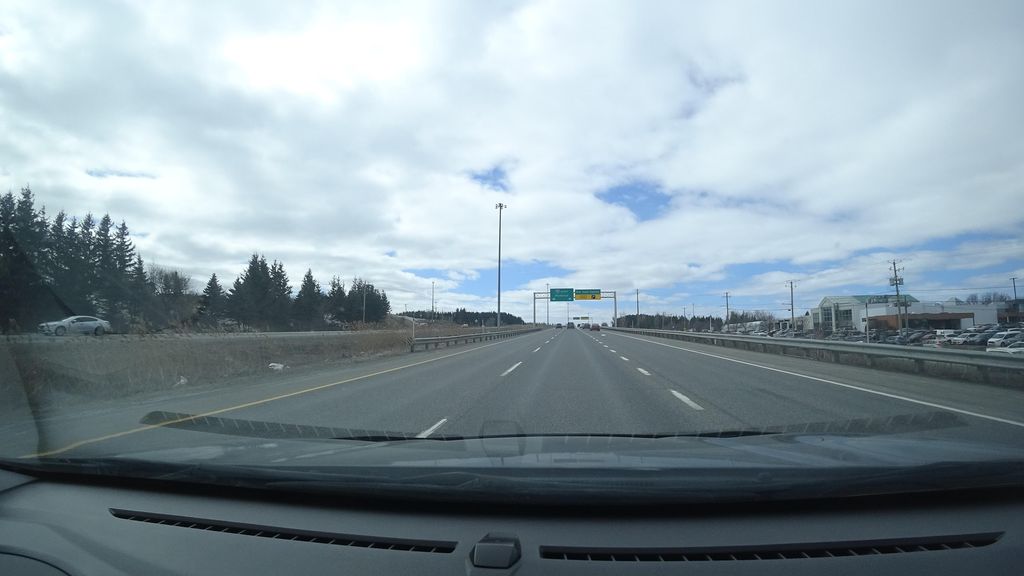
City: quebec_city